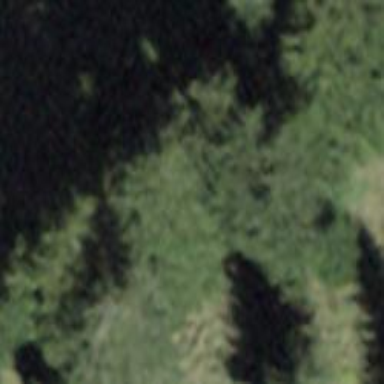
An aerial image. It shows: Forest area.